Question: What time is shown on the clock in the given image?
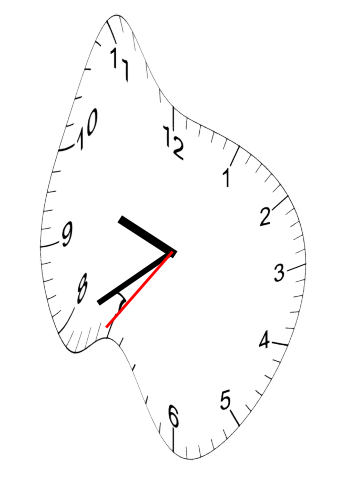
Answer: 09:39:36